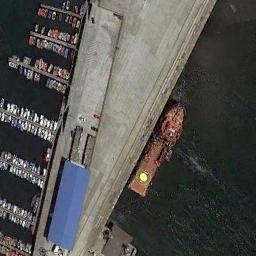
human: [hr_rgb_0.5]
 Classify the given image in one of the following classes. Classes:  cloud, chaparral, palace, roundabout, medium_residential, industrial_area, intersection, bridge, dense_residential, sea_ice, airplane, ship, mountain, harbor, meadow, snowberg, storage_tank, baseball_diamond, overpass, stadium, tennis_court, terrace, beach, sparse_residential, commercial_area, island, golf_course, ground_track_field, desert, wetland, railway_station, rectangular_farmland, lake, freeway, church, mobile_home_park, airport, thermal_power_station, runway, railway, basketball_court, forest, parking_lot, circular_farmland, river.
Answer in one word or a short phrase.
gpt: harbor